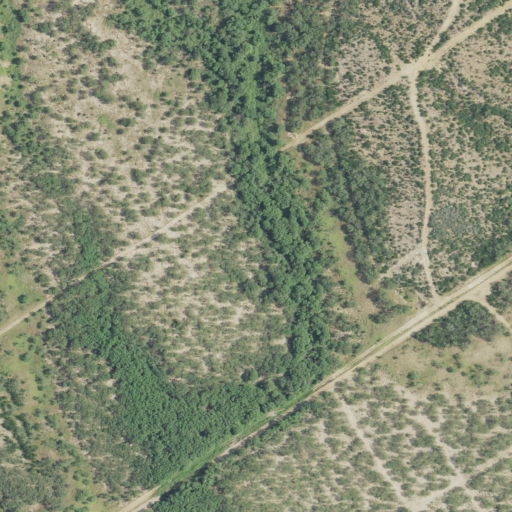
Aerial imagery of valley in Texas named Arroyo Molletes containing woody wetlands, shrub, herbaceous wetlands, and grassland